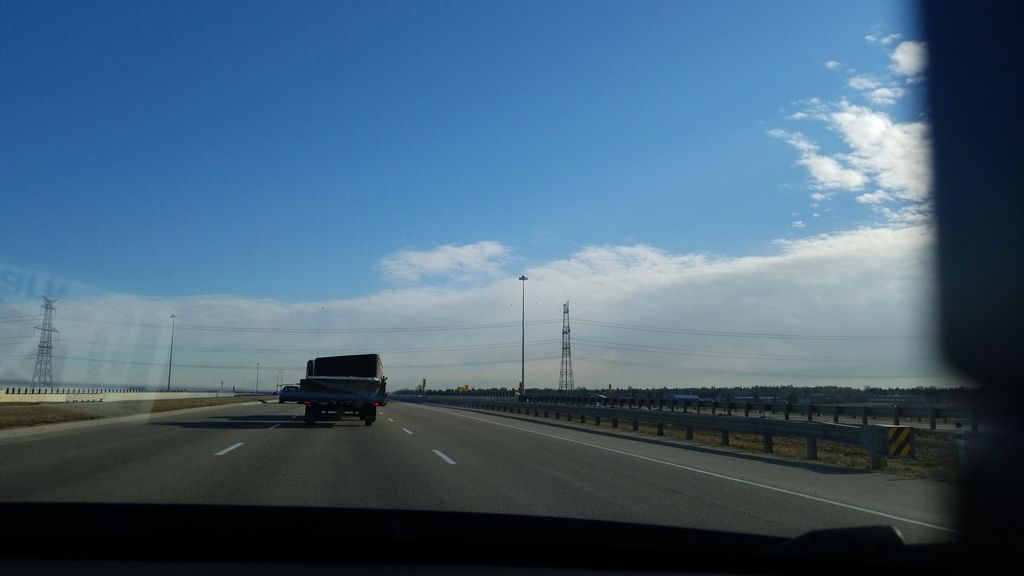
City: edmonton